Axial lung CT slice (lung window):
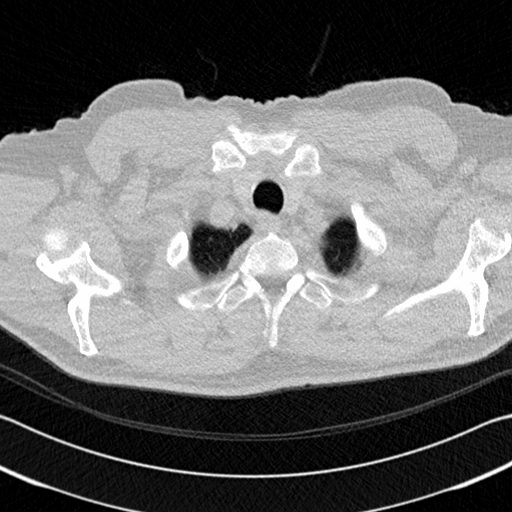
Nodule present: no